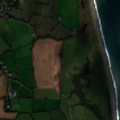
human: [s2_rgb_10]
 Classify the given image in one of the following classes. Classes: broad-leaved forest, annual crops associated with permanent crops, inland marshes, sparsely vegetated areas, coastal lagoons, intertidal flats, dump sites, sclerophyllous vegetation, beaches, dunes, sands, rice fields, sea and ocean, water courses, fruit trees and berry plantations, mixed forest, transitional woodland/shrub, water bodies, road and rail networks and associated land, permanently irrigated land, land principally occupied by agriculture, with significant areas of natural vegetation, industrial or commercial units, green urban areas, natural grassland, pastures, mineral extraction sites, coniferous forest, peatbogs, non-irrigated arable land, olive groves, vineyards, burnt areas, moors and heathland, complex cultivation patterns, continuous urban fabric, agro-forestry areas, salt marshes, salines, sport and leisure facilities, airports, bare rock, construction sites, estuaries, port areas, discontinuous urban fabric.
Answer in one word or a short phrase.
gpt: discontinuous urban fabric, non-irrigated arable land, pastures, salt marshes, sea and ocean